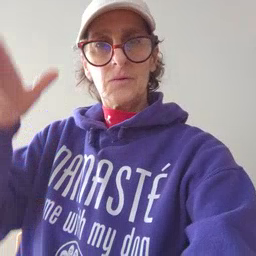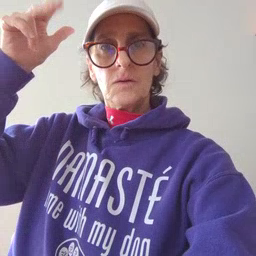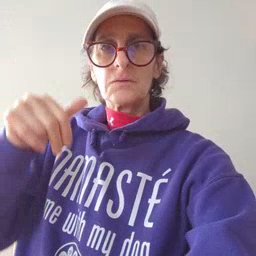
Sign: horse